Lunar surface albedo tile
Center latitude: 10.603
Center longitude: 3.573
Resolution (meters per pixel, mean): 205.73
Tile area (km^2): 44379.18
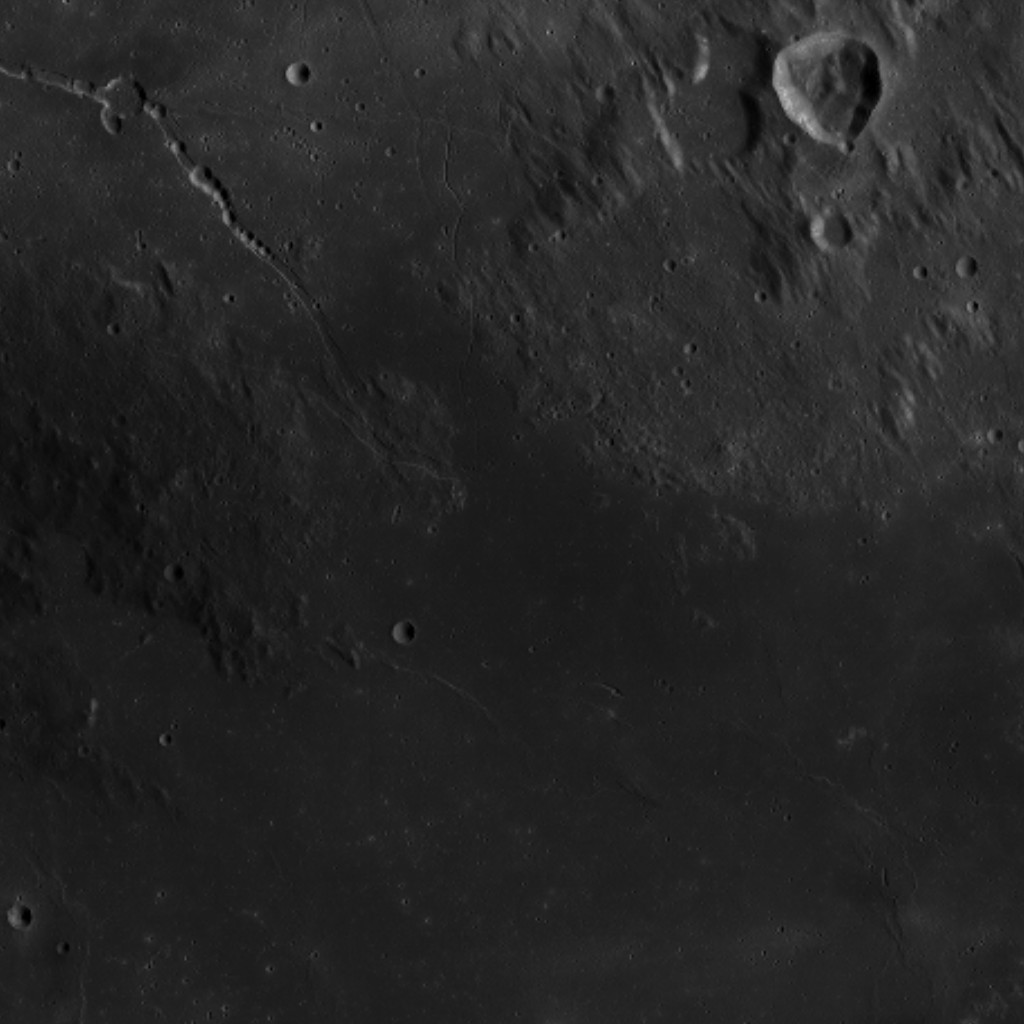